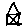
Label: house